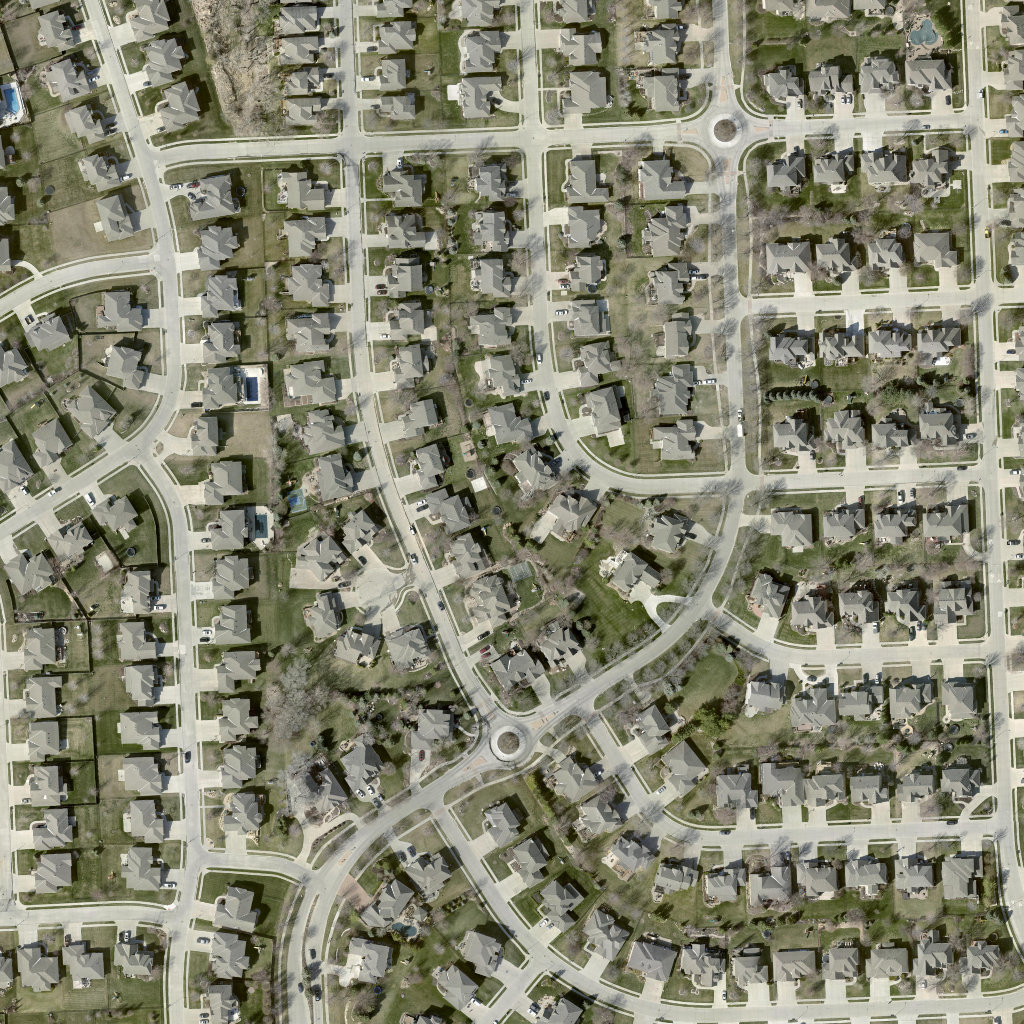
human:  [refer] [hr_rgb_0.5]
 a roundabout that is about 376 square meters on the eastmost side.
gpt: <box>[[68, 9, 73, 15, 0]]</box>